Question:
I am sending Transaction request from UI to controller and processing that request in controller.
This process may consume time around 10 seconds.
While processing transaction the user has a provision to cancel the transaction.
I Suspect when cancel button clicked I cannot pass that value as new request since new instance of controller will be created.
Another option is using 'static'.But suggestions tell me that don't introduce static fields for controllers.
How to handle this situation? (may be with some token or still some easy work around is there ?)
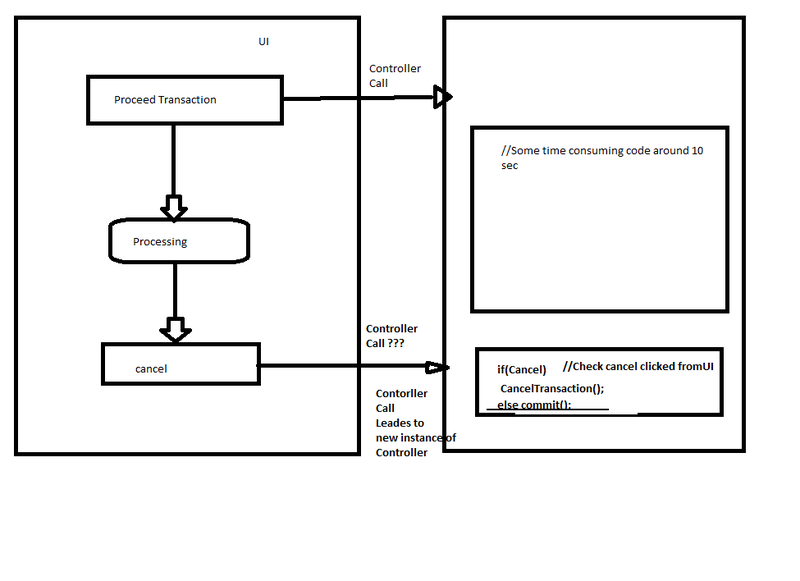
Answer: Not sure what specific UI you are using, but what you can do is terminate the request by clicking the cancel button.
If you are in javascript you can just call abort (content take from <URL>
'''
var xhr = $.ajax({
type: "POST",
url: "some",
data: "name=John&location=Boston",
success: function(msg){
alert( "Data Saved: " + msg );
}
});
//kill the request
xhr.abort()
'''
Then in the MVC code just bind the cancellation token and check it before calling submit (or better yet use async APIs and pass in the cancellation token).
'''
public ActionResult Action(string param, CancellationToken token)
{
// do your thing
if (token.IsCancellationRequested)
{
// abort
}
// do your thing
}
'''